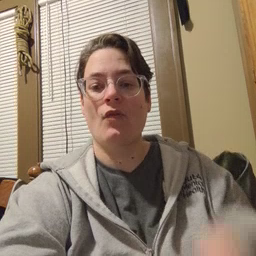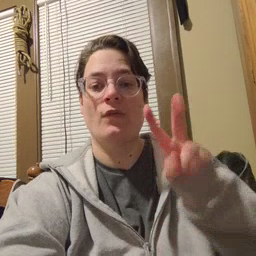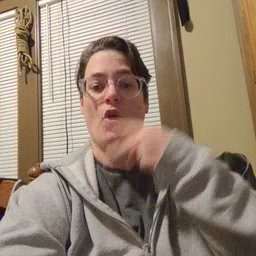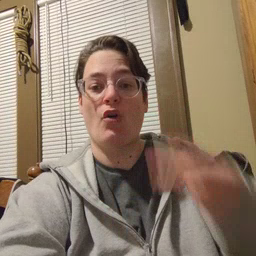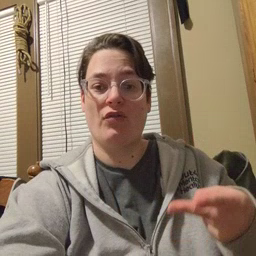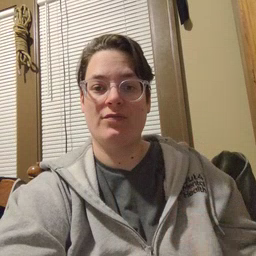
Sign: fall